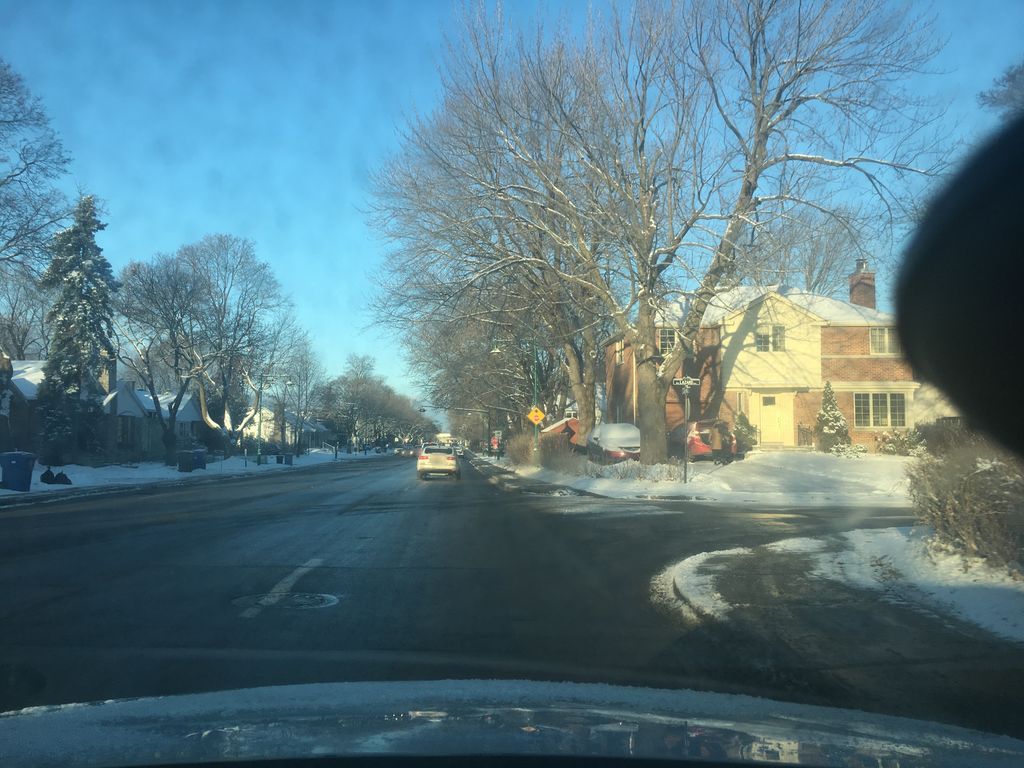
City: montreal